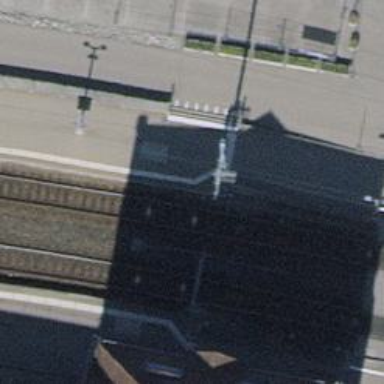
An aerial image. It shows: Railway signal.